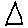
Label: triangle